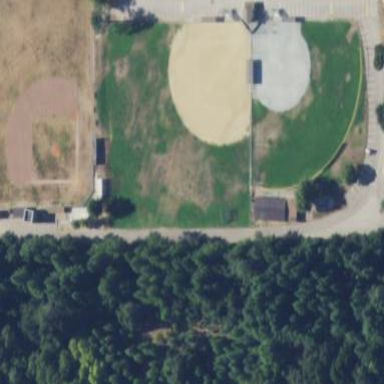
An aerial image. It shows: Softball pitch for baseball enthusiasts.